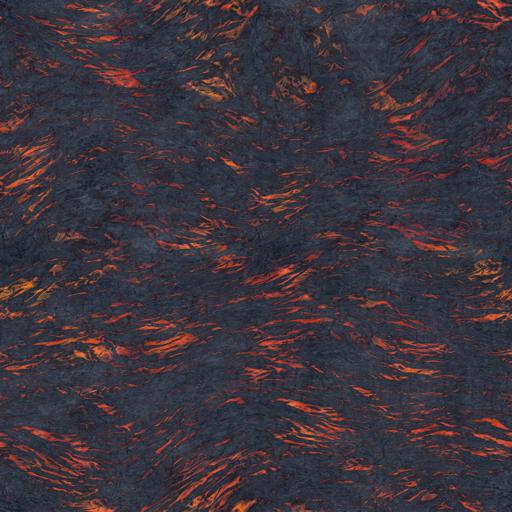
Tags: fire lava magma vulcan